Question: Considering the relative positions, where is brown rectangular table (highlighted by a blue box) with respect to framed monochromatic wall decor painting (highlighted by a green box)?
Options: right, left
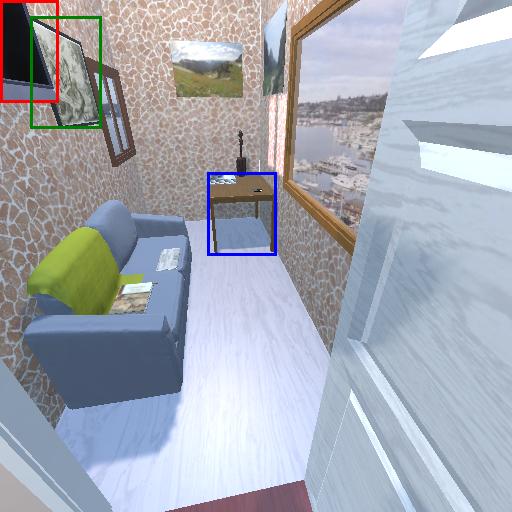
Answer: right